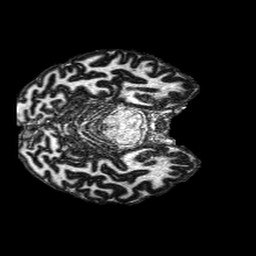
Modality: MP2RAGE
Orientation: axial